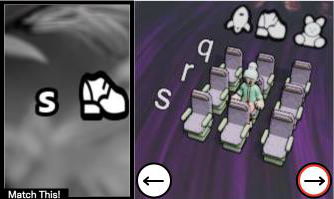
Task: seats
Answer: no